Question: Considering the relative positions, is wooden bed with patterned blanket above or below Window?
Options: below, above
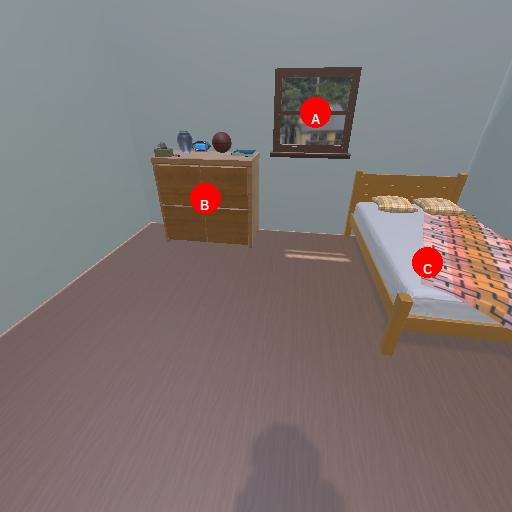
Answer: below